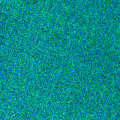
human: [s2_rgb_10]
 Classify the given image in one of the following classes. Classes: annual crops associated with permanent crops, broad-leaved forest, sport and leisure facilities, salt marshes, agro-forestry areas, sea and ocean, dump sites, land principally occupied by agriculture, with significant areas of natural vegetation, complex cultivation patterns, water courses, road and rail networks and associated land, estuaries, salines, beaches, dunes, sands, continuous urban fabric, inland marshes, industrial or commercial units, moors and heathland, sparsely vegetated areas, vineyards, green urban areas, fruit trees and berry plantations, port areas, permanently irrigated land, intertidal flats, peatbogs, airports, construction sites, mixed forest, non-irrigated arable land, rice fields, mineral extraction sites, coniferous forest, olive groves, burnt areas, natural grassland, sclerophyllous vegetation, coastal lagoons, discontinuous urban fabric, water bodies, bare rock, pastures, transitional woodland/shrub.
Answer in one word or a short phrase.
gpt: sea and ocean